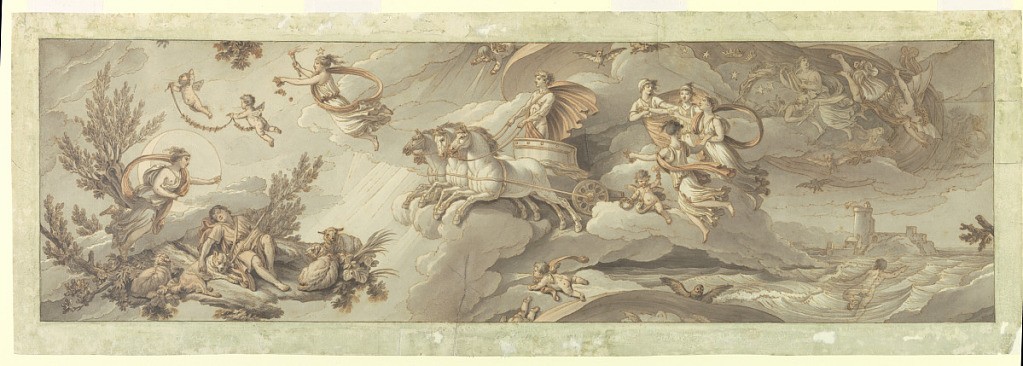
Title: Apollo in his Chariot Transforms Night into Day
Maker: Jean-Baptiste Huet, French, 1745 – 1811
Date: ca. 1800
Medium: Pen and brown (bistre) ink, brush and gray wash, pale orange watercolor, black chalk [?] on cream laid paper
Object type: Drawing
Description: Apollo drives his chariot pulled by four horses across the sky.  He is preceded by Dawn or Day holding torch and scattering flowers.  Behind chariot are female attendants and three allegories of Night amidst stars, crowns, flying bats and owls.  In lower left corner, Diana in front of a crescent moon, hovers above Endymion who sleeps on a small hill amongst trees with his dog and three sheep.  In lower right corner, an ocean with castle in the distance.  Flying putti, some of whom hold garlands, fill the spaces between major scenes.  The textile repeat is indicated in Apollo's cloak which is partially visible in upper and lower center, and in tree which is partially visible at lower left and right edges.